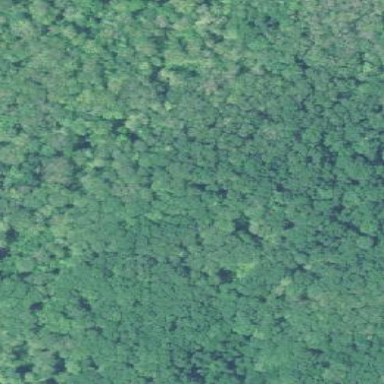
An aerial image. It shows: Nature reserve within forest area.